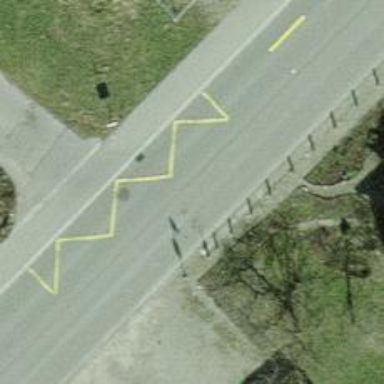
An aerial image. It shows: Public transport stop position.